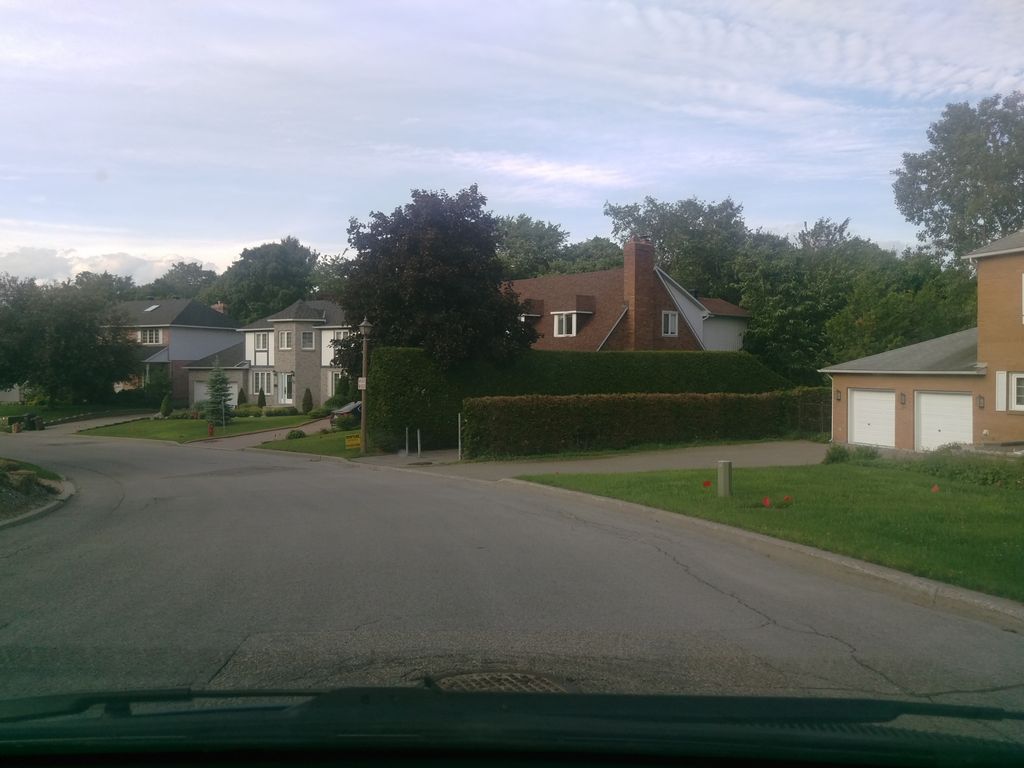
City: ottawa-gatineau